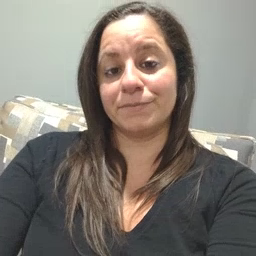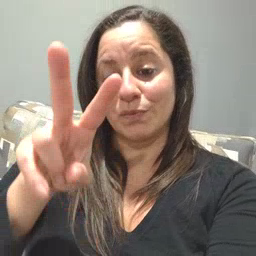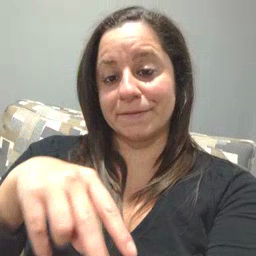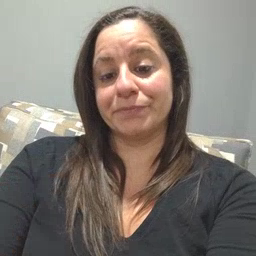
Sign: read